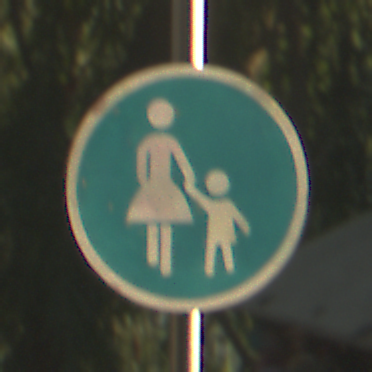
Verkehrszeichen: Gehweg
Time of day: SunriseSunset
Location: Outdoor (Suburban)
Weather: Clear
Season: NotSpecified
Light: Natural